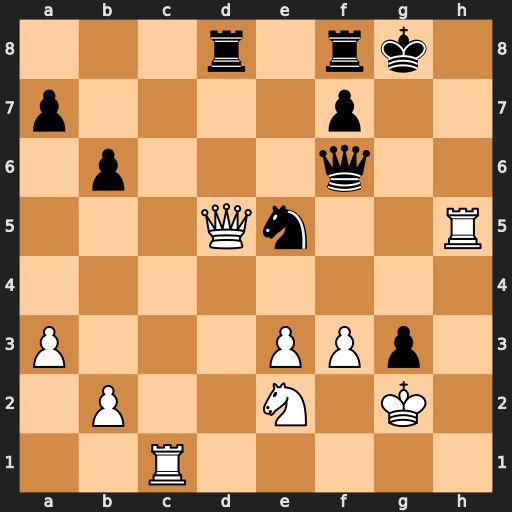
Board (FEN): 3r1rk1/p4p2/1p3q2/3Qn2R/8/P3PPp1/1P2N1K1/2R5
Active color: w
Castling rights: -
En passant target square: -
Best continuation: Qxe5 Qxe5 Rxe5